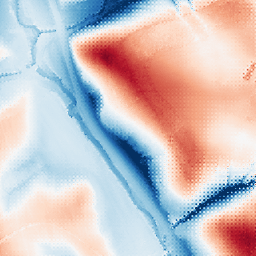
Category: multiscale
Decomposition family: dog_multiscale
Decomposition parameters: sigma_ratio: 2
n_scales: 6
base_sigma: 0.5
Upsampling method: regularized
Upsampling parameters: scale: 2
lambda_reg: 0.1
Upsampling scale: 2